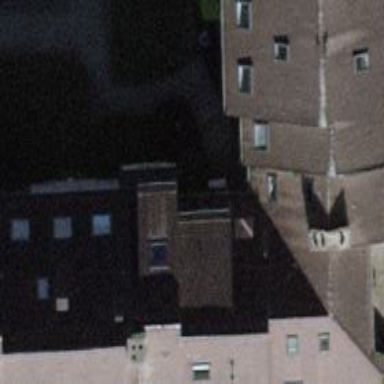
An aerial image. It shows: Building with tiled roof.